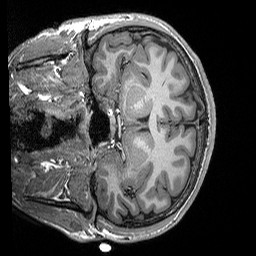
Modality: T1w
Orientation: coronal
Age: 20
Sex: male
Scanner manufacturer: siemens
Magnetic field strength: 3 T
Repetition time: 2.3 s
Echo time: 0.00298 s